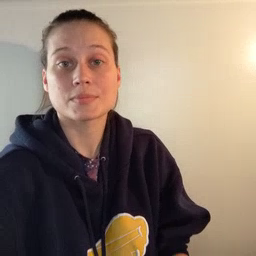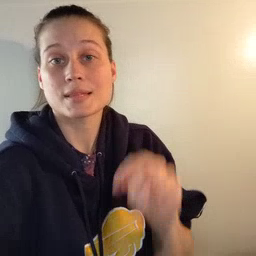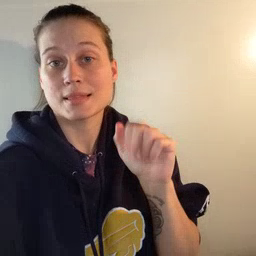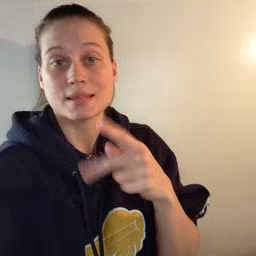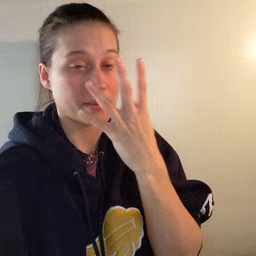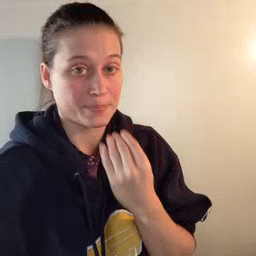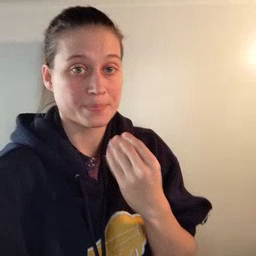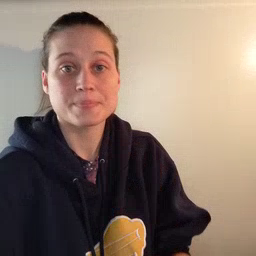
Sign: nap